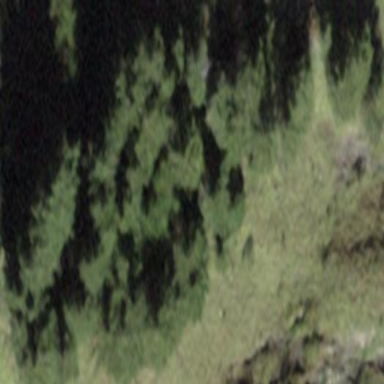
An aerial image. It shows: Forest area.